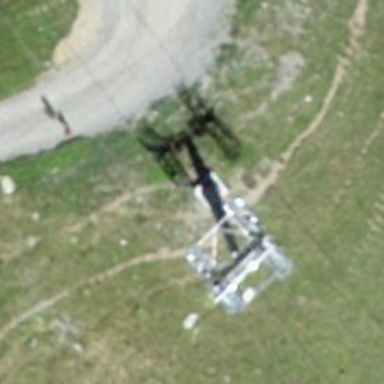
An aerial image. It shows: Pylon for aerialway.